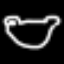
Label: frog